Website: home-depot
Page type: billing-address
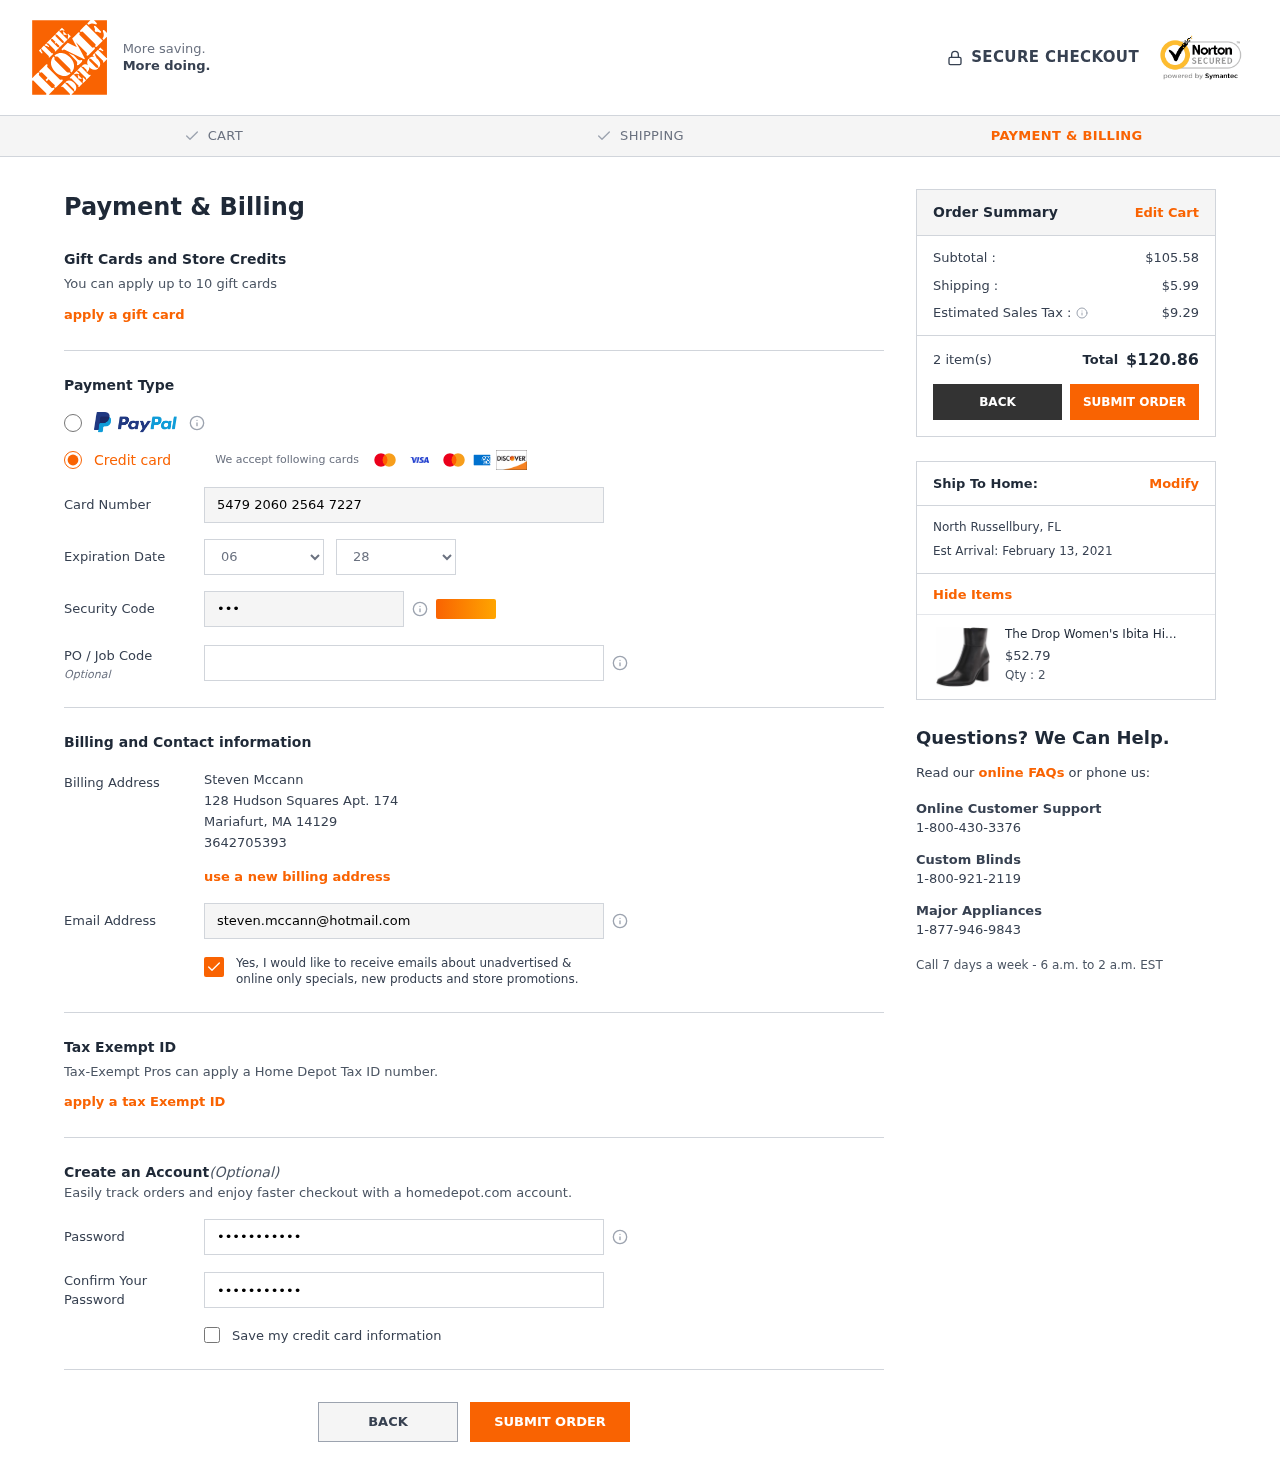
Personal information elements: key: PII_CARD_CVV
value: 155
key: PII_CARD_EXPIRY_MONTH
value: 06
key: PII_CARD_EXPIRY_YEAR
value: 28
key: PII_CARD_NUMBER
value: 5479 2060 2564 7227
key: PII_CITY
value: Mariafurt
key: PII_CITY2
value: North Russellbury
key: PII_EMAIL
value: steven.mccann@hotmail.com
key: PII_FULLNAME
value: Steven Mccann
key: PII_PHONE
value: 3642705393
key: PII_POSTCODE
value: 14129
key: PII_STATE_ABBR
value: MA
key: PII_STATE_ABBR2
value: FL
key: PII_STREET
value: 128 Hudson Squares Apt. 174
Product elements: key: PRODUCT1_NAME
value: The Drop Women's Ibita High Heel Side Zip Ankle Boot, Black, 8 B US
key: PRODUCT1_PRICE
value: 52.79
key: PRODUCT1_QUANTITY
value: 2
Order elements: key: ORDER_SUBTOTAL
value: $105.58
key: ORDER_SHIPPING_COST
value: $5.99
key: ORDER_TAX
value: $9.29
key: ORDER_NUM_ITEMS
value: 2 item(s)
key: ORDER_TOTAL
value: $120.86
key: ORDER_DELIVERY_DATE
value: Est Arrival: February 13, 2021